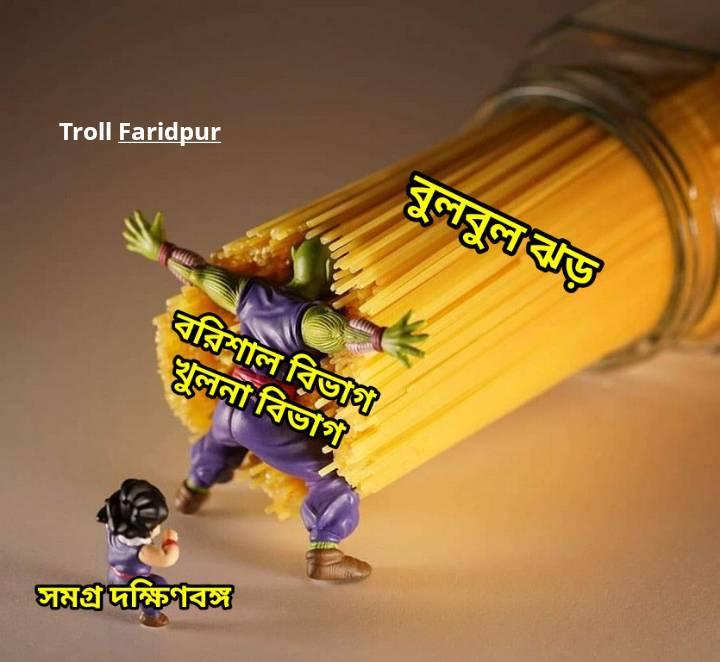
Caption: বুলবুল ঝড়    বরিশাল বিভাগ    খুলনা বিভাগ    সমগ্র দক্ষিণবঙ্গ
Label: non-hate